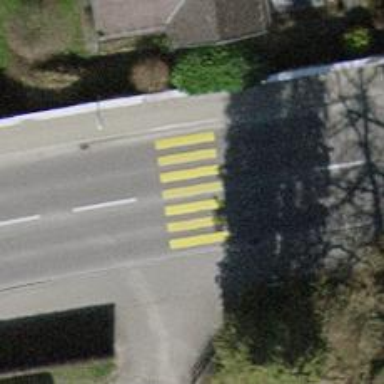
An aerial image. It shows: Marked crossing on footway.